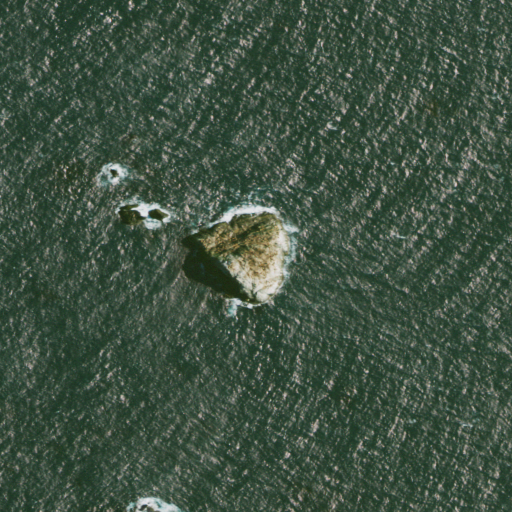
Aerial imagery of island in Oregon named Seal Rock containing open water and herbaceous wetlands